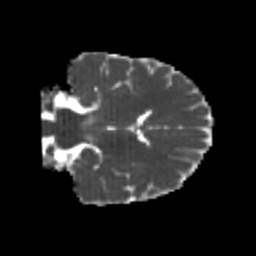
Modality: MD
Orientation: coronal
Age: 22
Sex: female
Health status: healthy
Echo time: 0.074 s